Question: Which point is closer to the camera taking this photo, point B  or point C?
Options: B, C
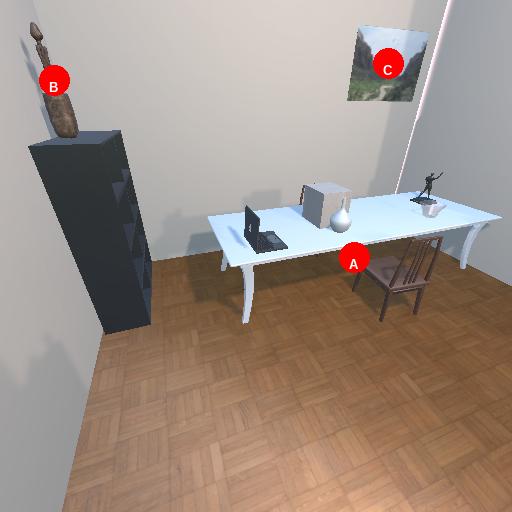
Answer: B